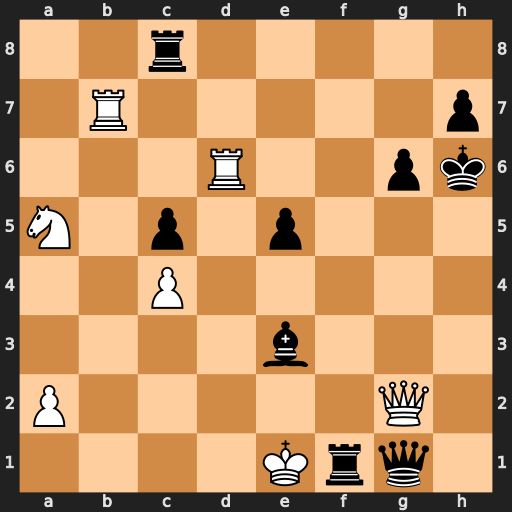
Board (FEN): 2r5/1R5p/3R2pk/N1p1p3/2P5/4b3/P5Q1/4Krq1
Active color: w
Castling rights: -
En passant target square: -
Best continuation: Qxf1 Bf2+ Ke2